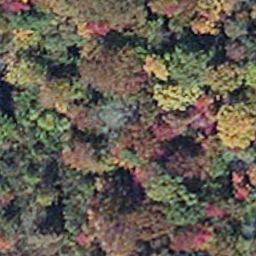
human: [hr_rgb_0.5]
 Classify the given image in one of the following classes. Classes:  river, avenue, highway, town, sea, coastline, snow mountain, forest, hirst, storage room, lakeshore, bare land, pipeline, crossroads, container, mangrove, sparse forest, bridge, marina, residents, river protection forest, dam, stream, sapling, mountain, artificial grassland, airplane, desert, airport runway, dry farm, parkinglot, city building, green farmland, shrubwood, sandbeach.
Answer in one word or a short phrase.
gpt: mangrove